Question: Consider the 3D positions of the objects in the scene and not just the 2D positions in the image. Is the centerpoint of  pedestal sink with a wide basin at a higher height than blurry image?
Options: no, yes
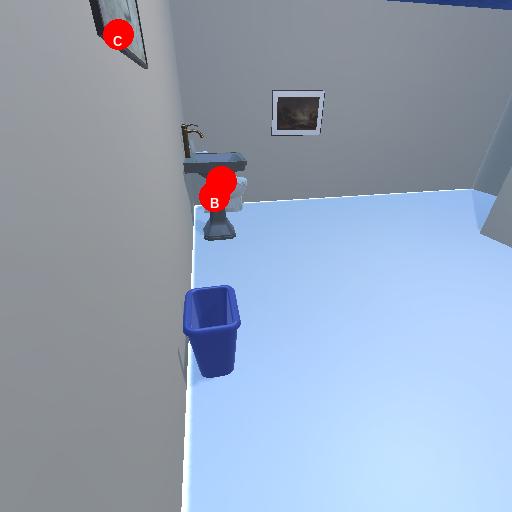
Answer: no